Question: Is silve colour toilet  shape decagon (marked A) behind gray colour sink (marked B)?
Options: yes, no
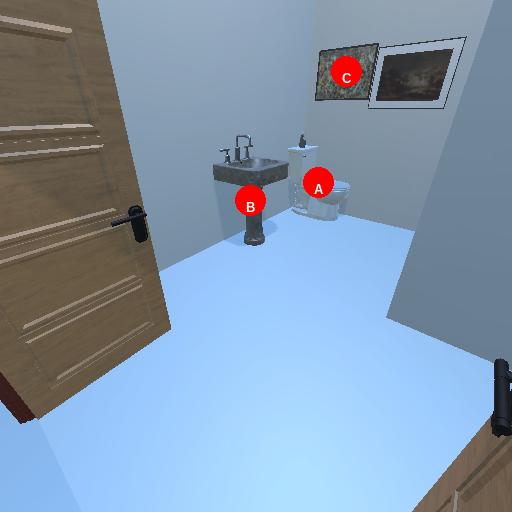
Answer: yes